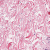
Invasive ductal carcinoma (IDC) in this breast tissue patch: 0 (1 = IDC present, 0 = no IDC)